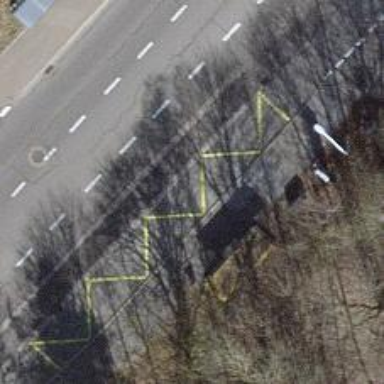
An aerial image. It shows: Bus stop with sheltered platform for public transport.